Aerial crown-view tile of a tropical tree (Barro Colorado Island, Panama), acquired 20240813:
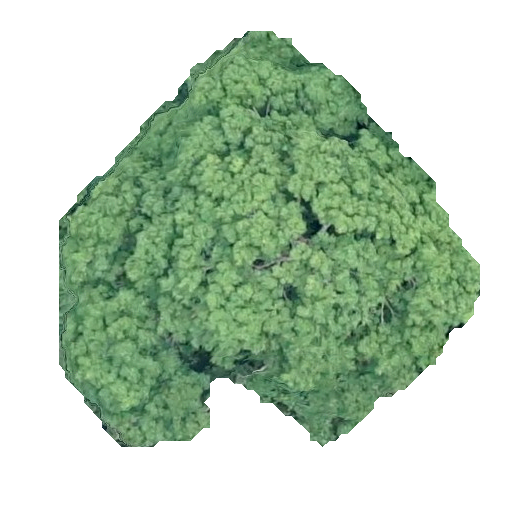
Species: Handroanthus guayacan
GBIF accepted scientific name: Handroanthus guayacan
Crown area: 179.906 m²